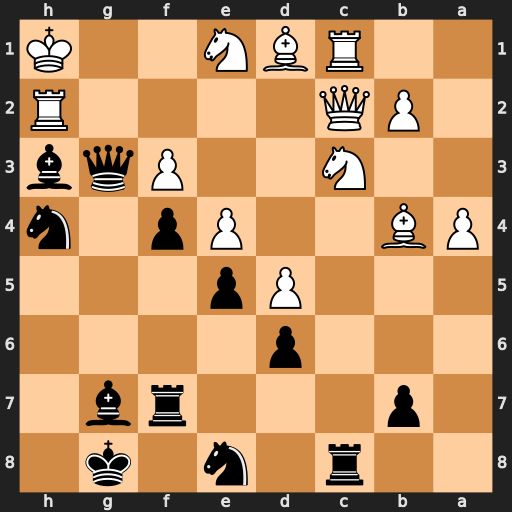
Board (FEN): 2r1n1k1/1p3rb1/3p4/3Pp3/PB2Pp1n/2N2Pqb/1PQ4R/2RBN2K
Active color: b
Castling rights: -
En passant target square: -
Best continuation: Qxe1#